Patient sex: M
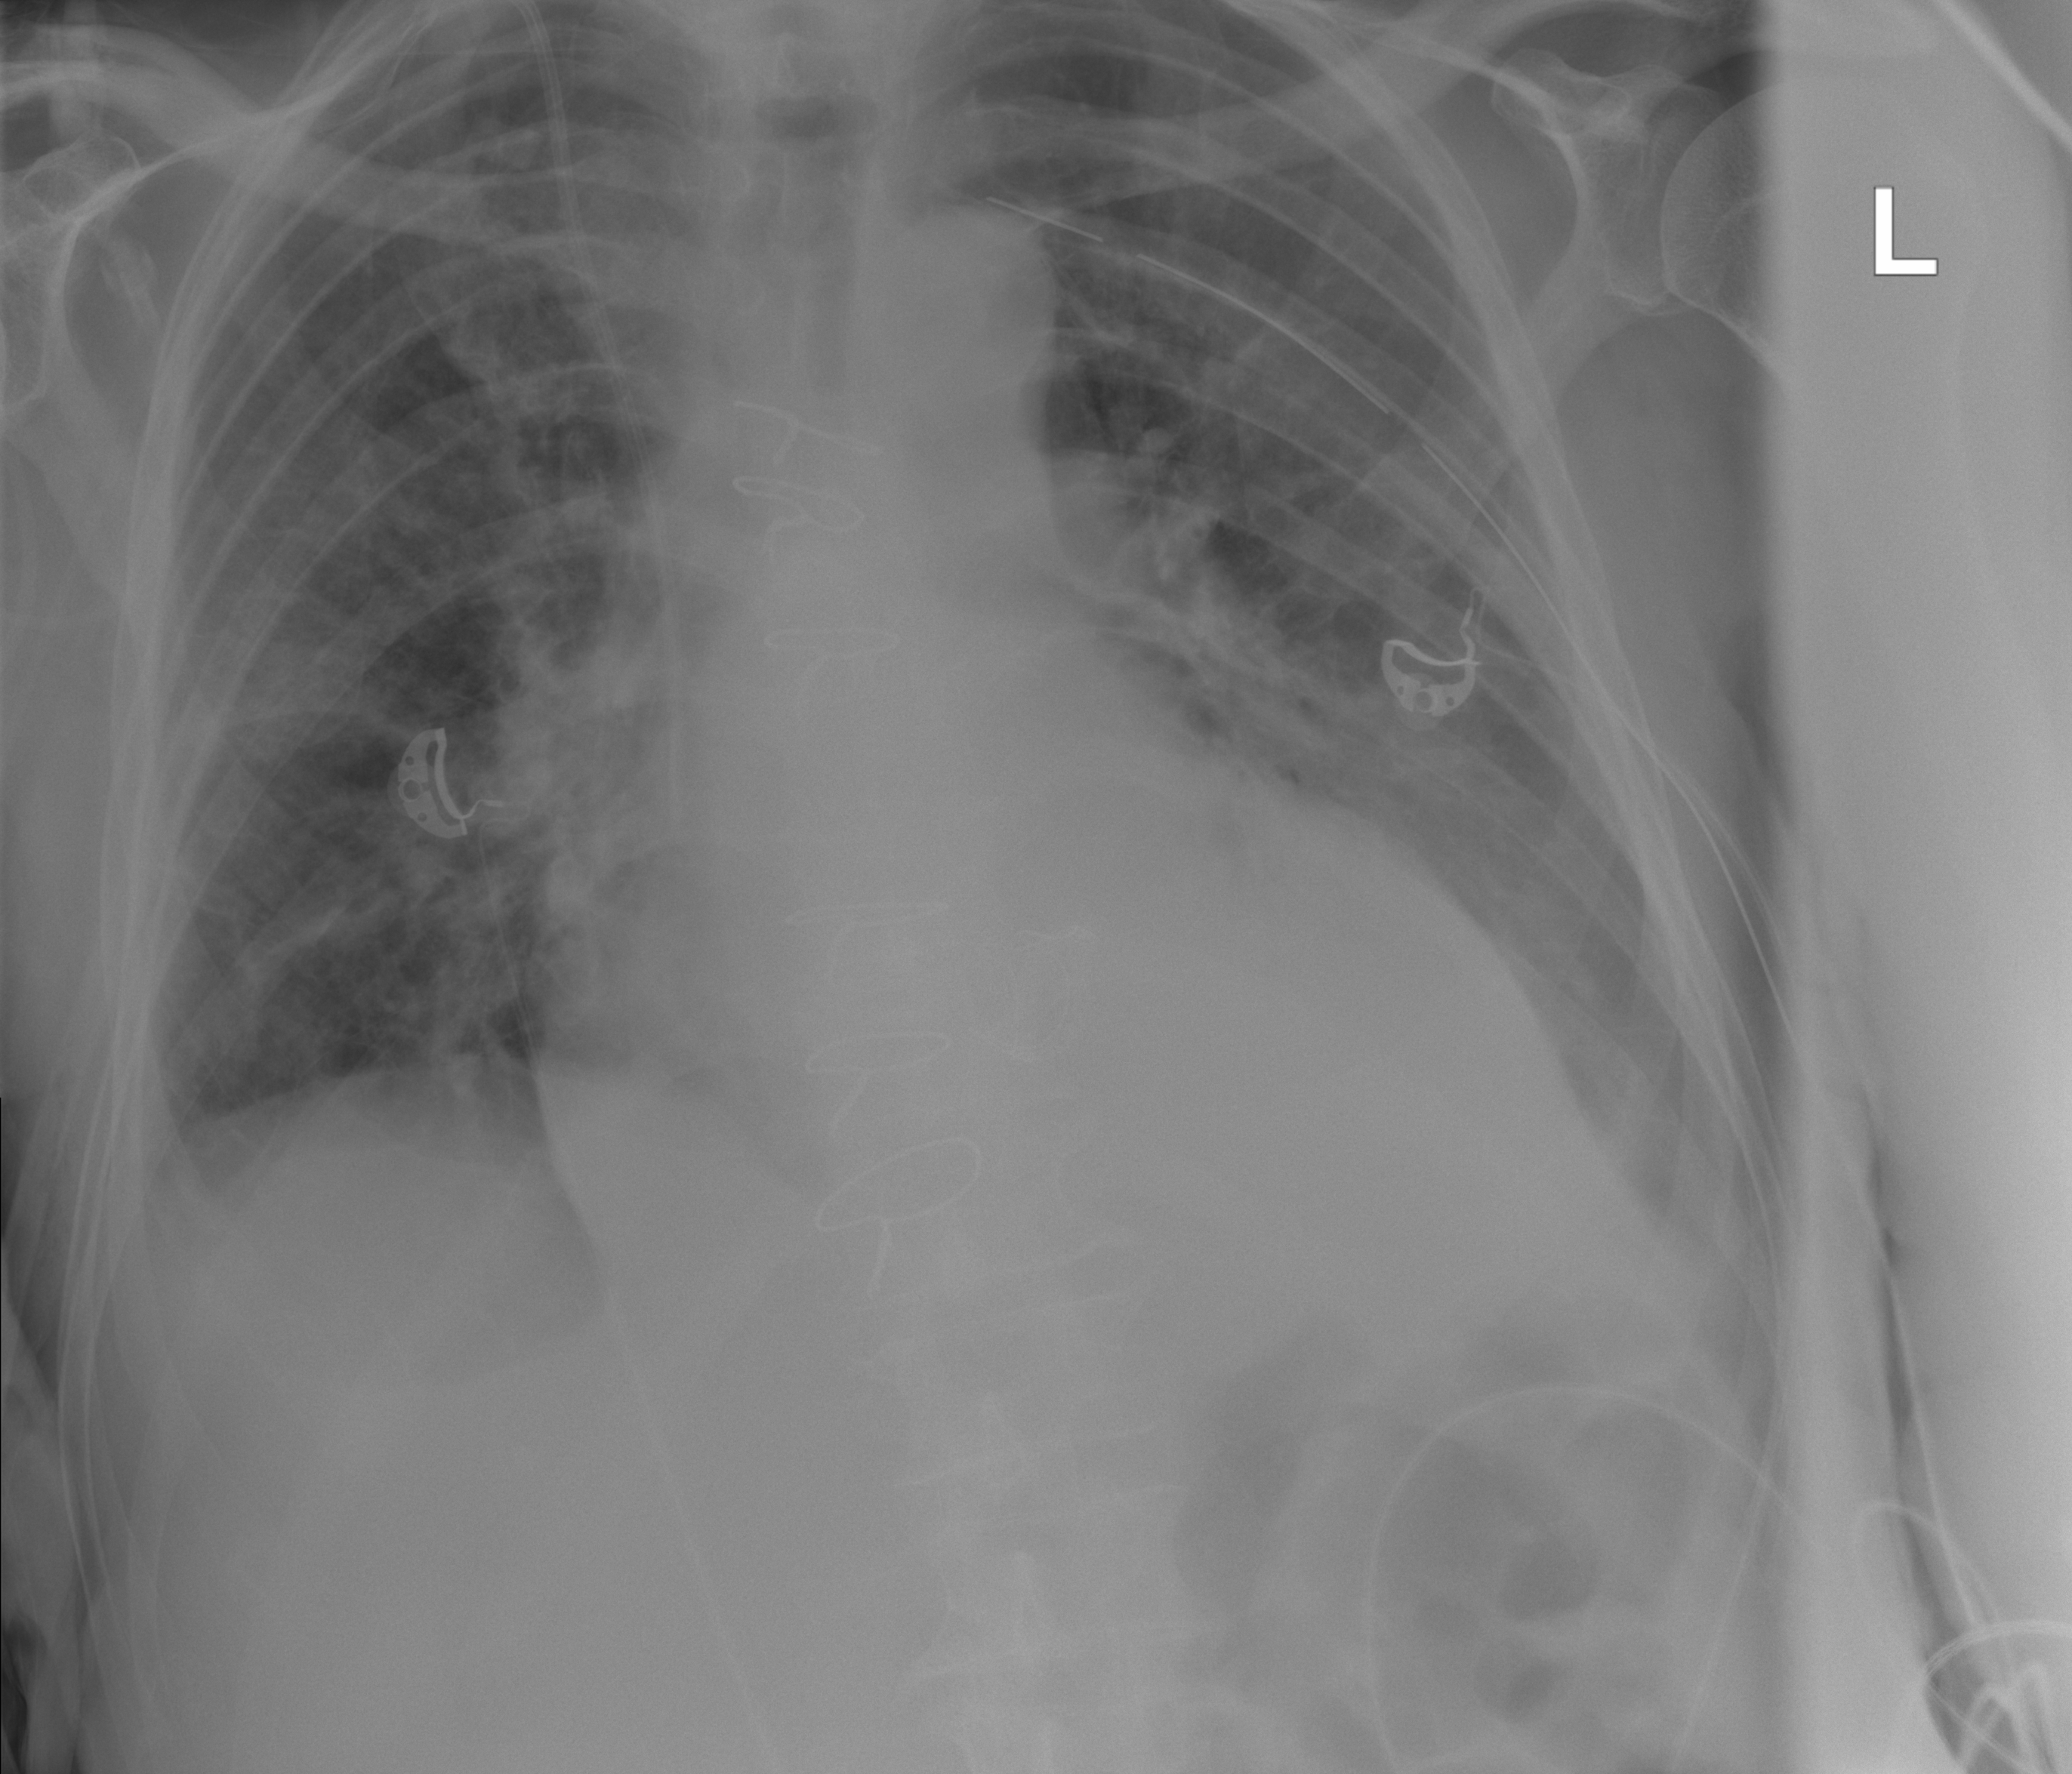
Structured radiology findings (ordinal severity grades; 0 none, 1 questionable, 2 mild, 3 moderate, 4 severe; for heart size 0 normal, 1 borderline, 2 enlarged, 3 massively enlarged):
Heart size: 3
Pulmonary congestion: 2
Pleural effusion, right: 2
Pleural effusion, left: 2
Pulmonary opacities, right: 2
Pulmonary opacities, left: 0
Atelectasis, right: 2
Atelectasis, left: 2